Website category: phone
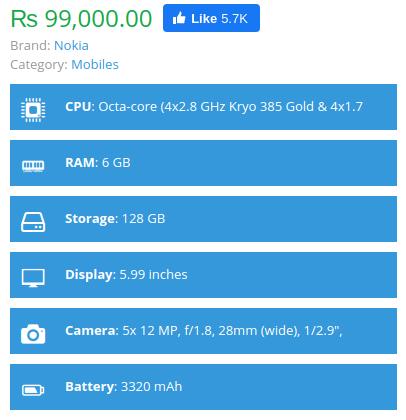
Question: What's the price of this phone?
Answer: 99,000.00

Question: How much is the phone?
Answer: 99,000.00

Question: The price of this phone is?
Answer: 99,000.00

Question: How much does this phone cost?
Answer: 99,000.00

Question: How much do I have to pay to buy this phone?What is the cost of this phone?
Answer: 99,000.00

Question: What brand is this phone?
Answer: Nokia

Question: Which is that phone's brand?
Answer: Nokia

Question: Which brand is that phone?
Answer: Nokia

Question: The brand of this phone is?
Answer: Nokia

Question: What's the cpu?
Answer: Octa-core (4x2.8 GHz Kryo 385 Gold & 4x1.7 GHz Kryo 385 Silver)

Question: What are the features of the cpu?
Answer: Octa-core (4x2.8 GHz Kryo 385 Gold & 4x1.7 GHz Kryo 385 Silver)

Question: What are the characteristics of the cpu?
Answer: Octa-core (4x2.8 GHz Kryo 385 Gold & 4x1.7 GHz Kryo 385 Silver)

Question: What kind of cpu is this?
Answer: Octa-core (4x2.8 GHz Kryo 385 Gold & 4x1.7 GHz Kryo 385 Silver)

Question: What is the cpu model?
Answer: Octa-core (4x2.8 GHz Kryo 385 Gold & 4x1.7 GHz Kryo 385 Silver)

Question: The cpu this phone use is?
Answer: Octa-core (4x2.8 GHz Kryo 385 Gold & 4x1.7 GHz Kryo 385 Silver)

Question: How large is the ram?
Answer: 6 GB

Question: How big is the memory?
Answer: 6 GB

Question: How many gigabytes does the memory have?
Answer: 6 GB

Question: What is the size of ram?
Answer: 6 GB

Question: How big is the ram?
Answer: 6 GB

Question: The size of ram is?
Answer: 6 GB

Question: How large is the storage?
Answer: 128 GB

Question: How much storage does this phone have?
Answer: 128 GB

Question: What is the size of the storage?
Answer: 128 GB

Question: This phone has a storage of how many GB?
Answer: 128 GB

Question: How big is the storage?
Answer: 128 GB

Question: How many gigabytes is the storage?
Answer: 128 GB

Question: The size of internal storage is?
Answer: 128 GB

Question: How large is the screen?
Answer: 5.99 inches

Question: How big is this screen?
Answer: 5.99 inches

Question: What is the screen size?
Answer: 5.99 inches

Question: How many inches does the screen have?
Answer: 5.99 inches

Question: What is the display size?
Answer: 5.99 inches

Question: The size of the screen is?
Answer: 5.99 inches

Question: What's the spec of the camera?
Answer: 5x 12 MP, f/1.8, 28mm (wide), 1/2.9", 1.25m (2x RGB & 3x B/W cameras, working simultaneously) TOF camera

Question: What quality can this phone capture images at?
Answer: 5x 12 MP, f/1.8, 28mm (wide), 1/2.9", 1.25m (2x RGB & 3x B/W cameras, working simultaneously) TOF camera

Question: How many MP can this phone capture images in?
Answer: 5x 12 MP, f/1.8, 28mm (wide), 1/2.9", 1.25m (2x RGB & 3x B/W cameras, working simultaneously) TOF camera

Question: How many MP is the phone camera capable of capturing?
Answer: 5x 12 MP, f/1.8, 28mm (wide), 1/2.9", 1.25m (2x RGB & 3x B/W cameras, working simultaneously) TOF camera

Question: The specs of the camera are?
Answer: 5x 12 MP, f/1.8, 28mm (wide), 1/2.9", 1.25m (2x RGB & 3x B/W cameras, working simultaneously) TOF camera

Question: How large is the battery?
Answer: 3320 mAh

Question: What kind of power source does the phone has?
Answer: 3320 mAh

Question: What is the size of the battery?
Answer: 3320 mAh

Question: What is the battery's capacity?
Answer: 3320 mAh

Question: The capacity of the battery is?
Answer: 3320 mAh